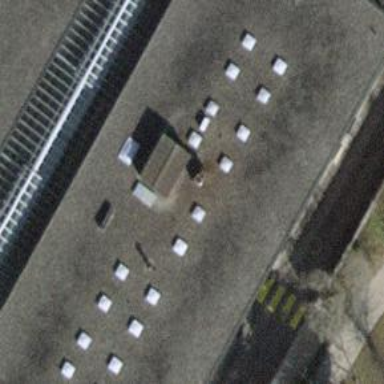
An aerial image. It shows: Industrial building.